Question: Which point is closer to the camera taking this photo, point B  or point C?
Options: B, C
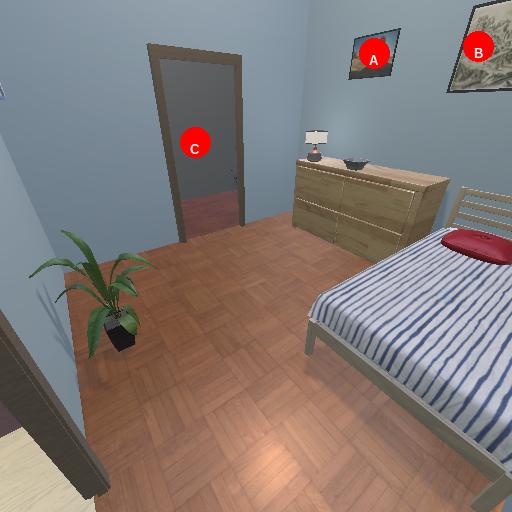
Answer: B